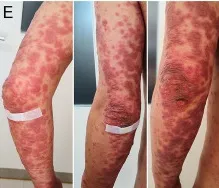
Dermatologic findings. (E) Treatment with intravenous immunoglobulin gradually improved his rash.
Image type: medical_photograph (skin_photograph)